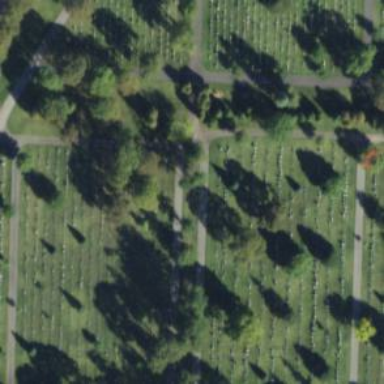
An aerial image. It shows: Historical memorial located in graveyard.